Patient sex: M
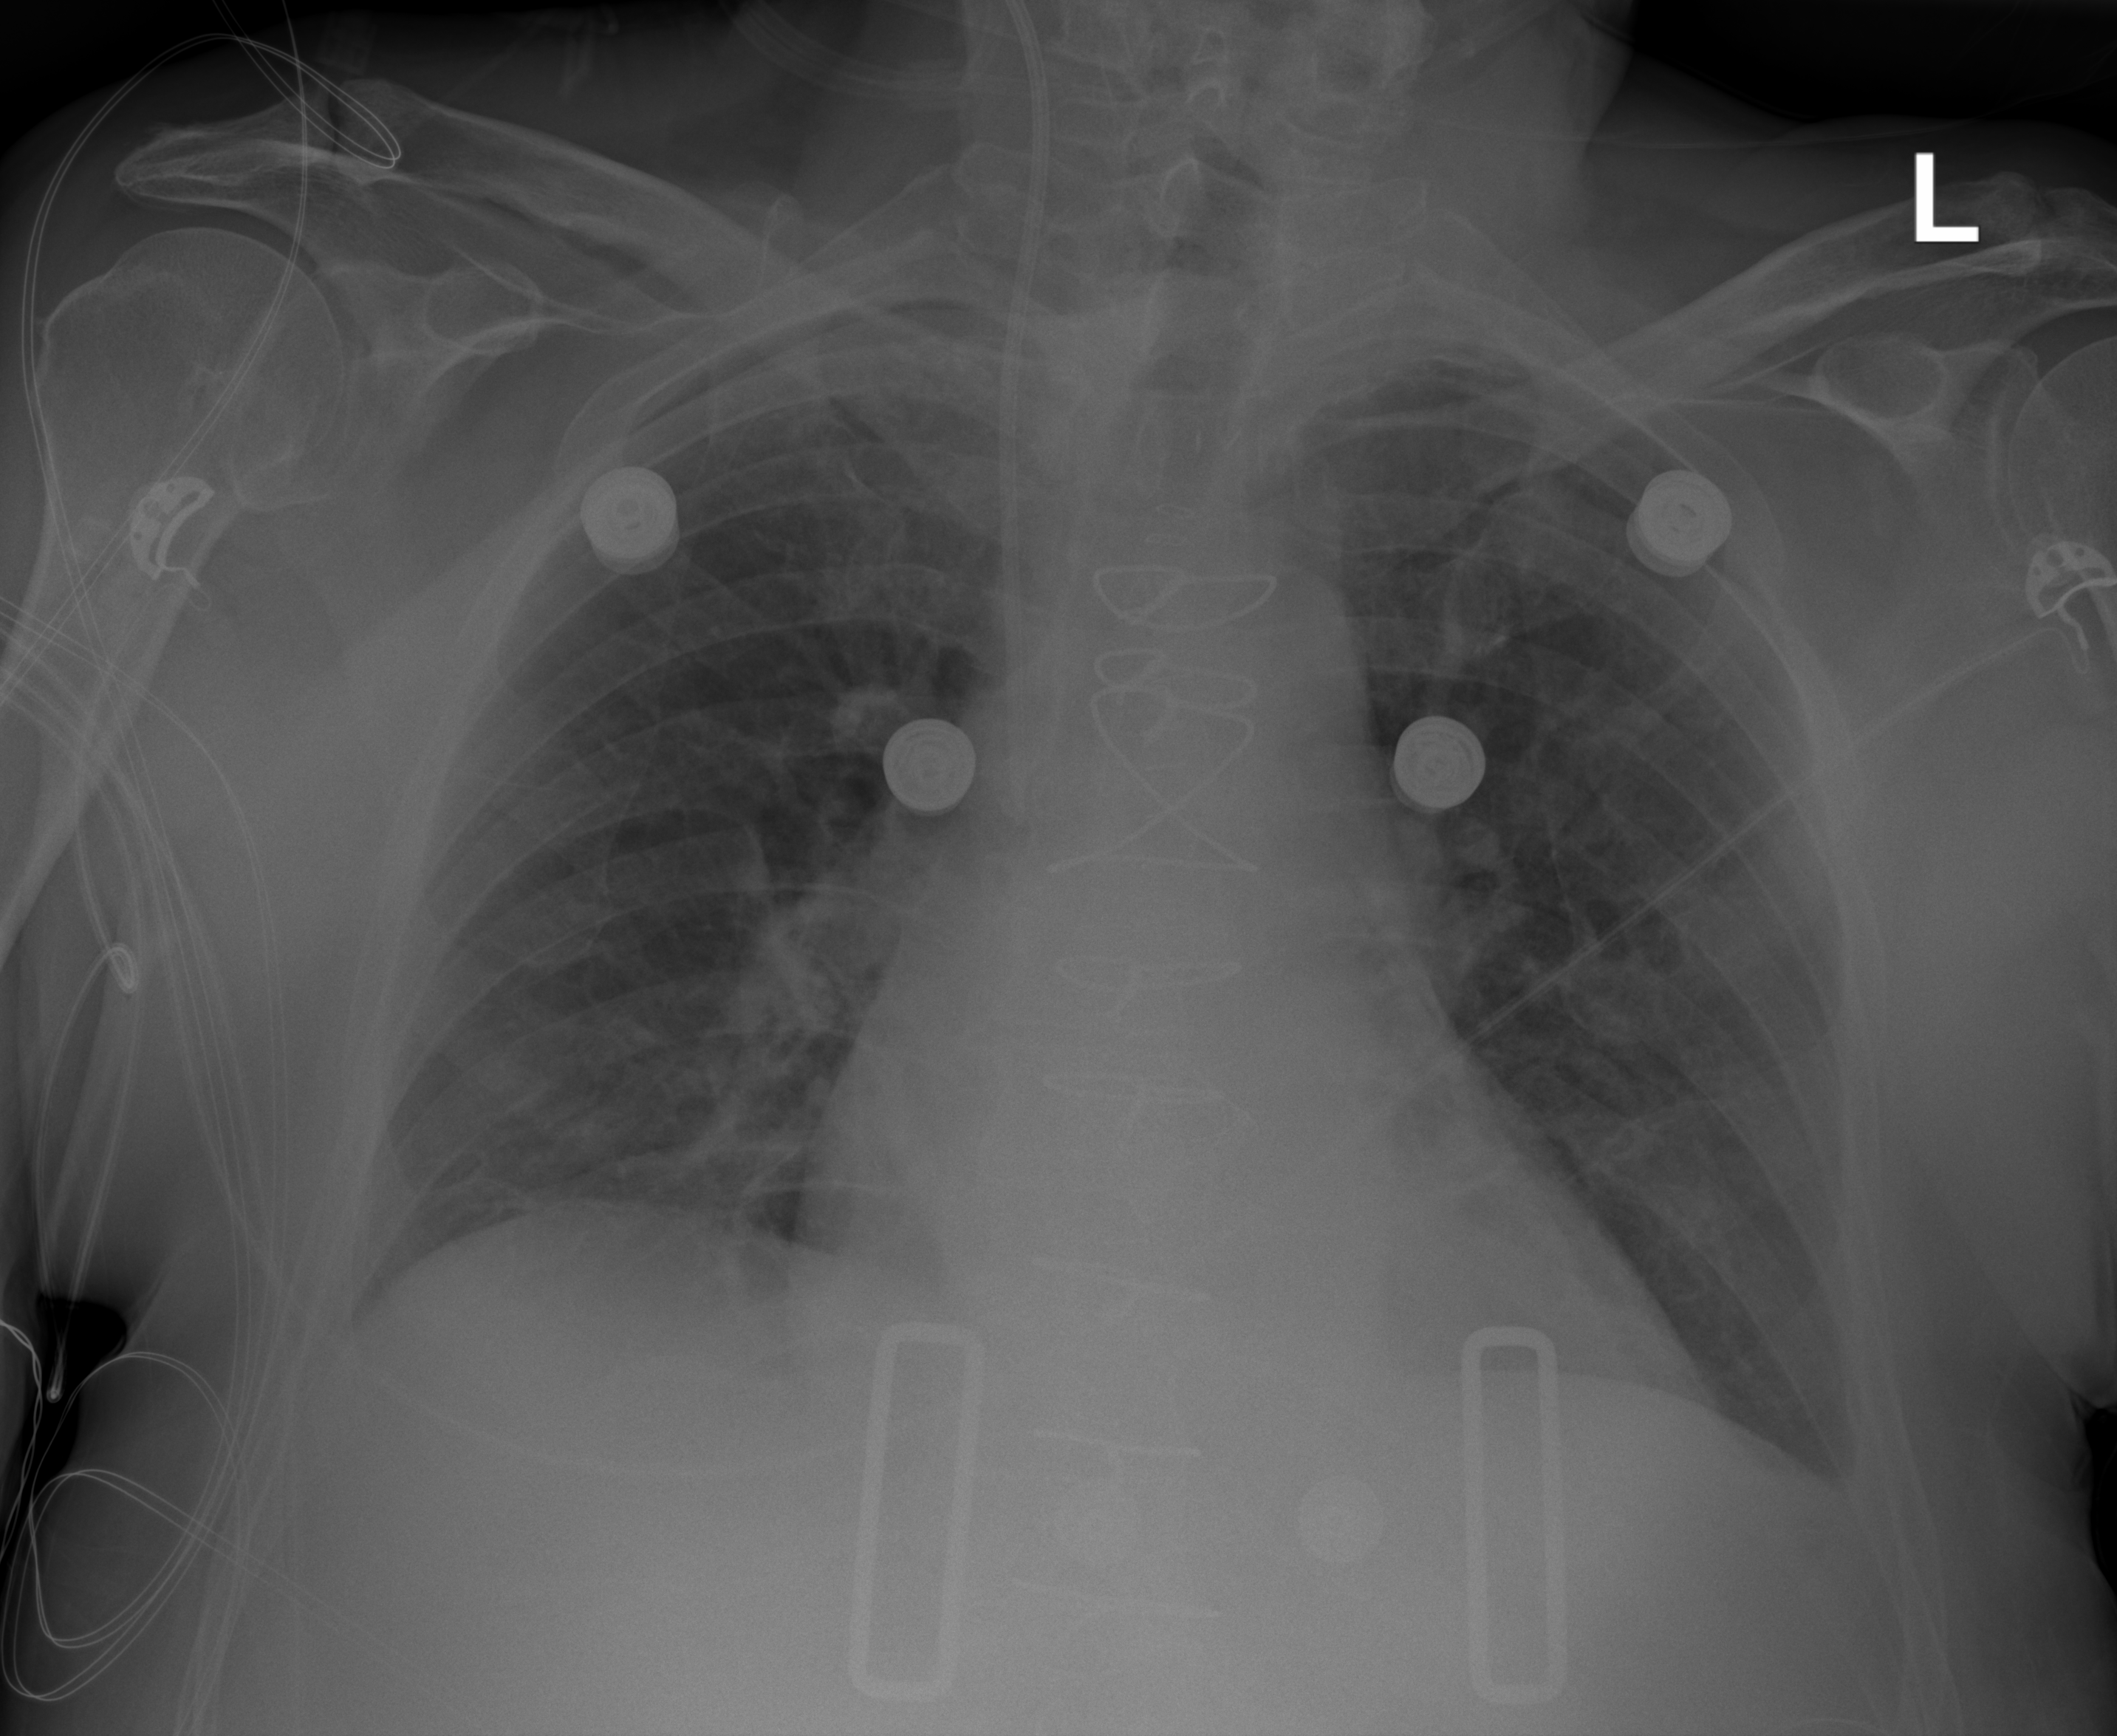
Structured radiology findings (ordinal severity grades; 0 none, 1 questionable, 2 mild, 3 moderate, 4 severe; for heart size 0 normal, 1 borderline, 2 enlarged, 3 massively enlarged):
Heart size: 1
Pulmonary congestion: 1
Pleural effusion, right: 0
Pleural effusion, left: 1
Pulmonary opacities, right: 0
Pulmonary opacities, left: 0
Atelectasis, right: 0
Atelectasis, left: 0